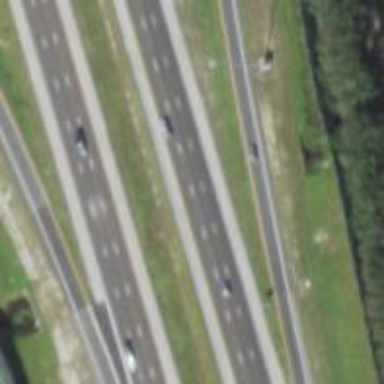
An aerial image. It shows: Asphalt motorway link.